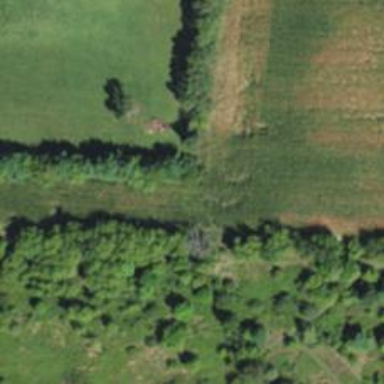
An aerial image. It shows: Row of trees in natural setting.